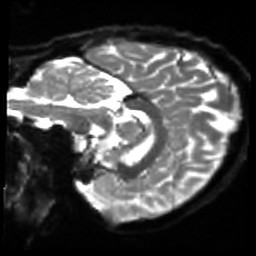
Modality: sbref
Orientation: sagittal
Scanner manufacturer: siemens
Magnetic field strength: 3 T
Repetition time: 4 s
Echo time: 0.0594 s